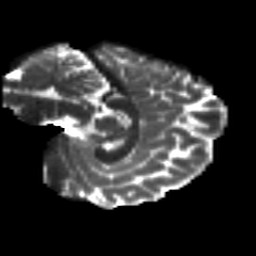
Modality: T2w
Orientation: sagittal
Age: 18
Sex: female
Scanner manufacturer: siemens
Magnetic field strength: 3 T
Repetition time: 8.8 s
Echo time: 0.085 s